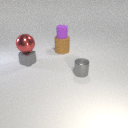
small gray metal cylinder in front of large brown rubber cylinder